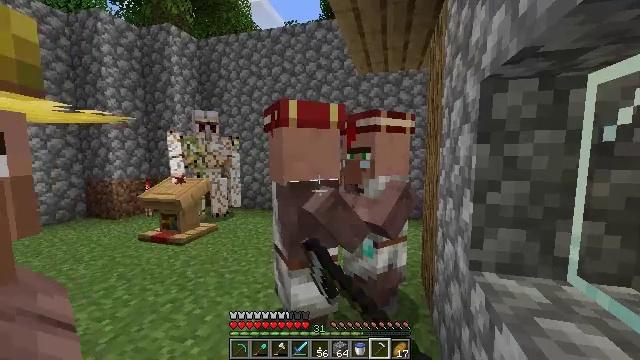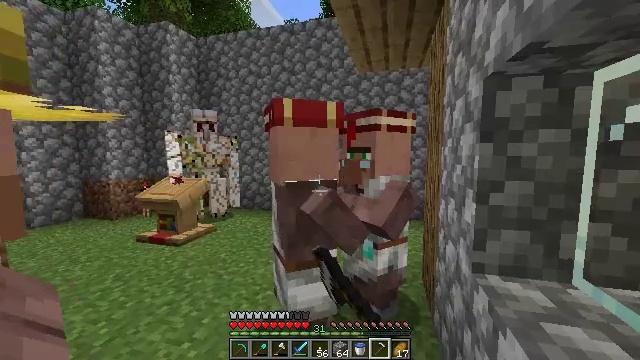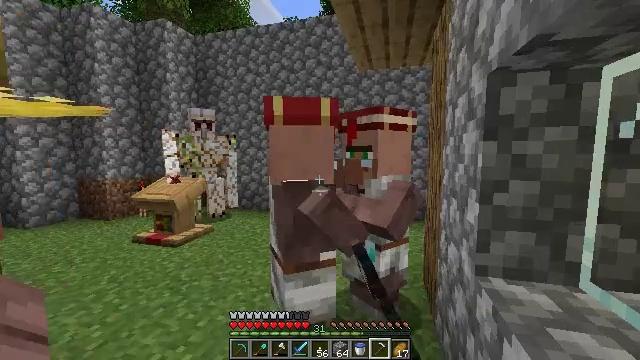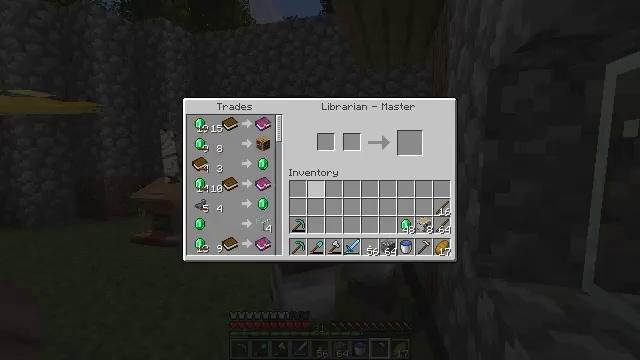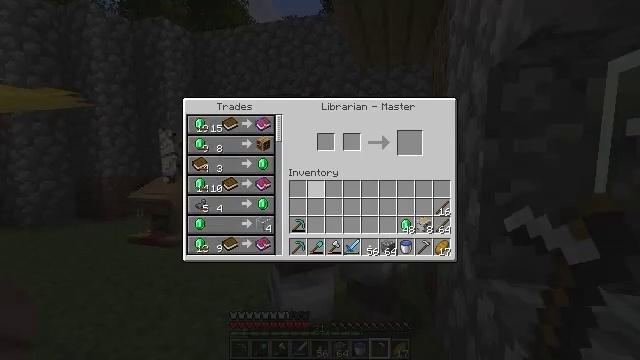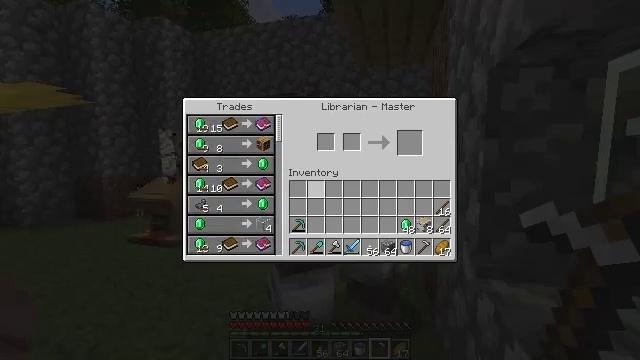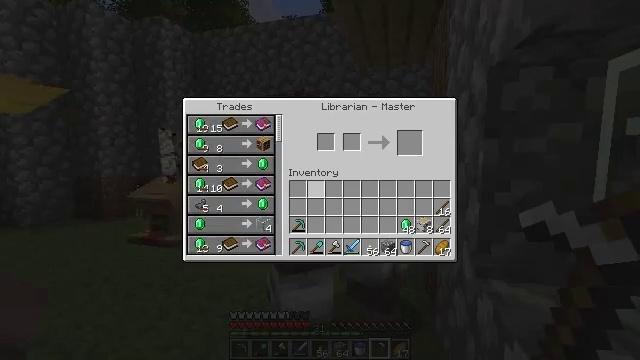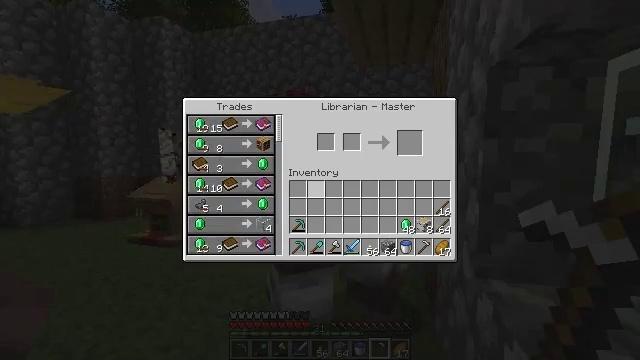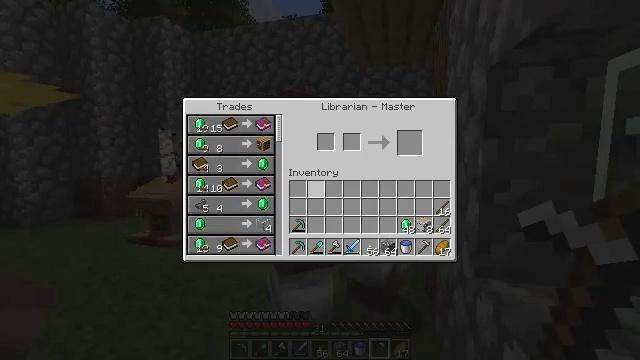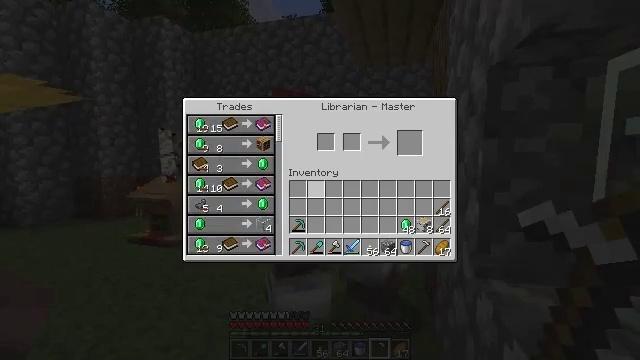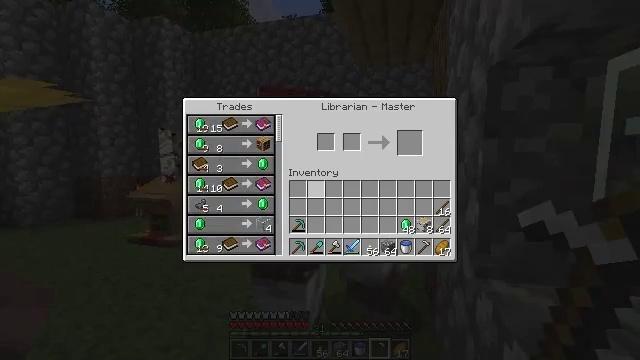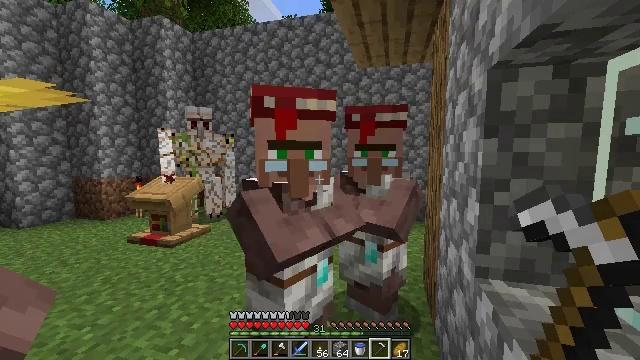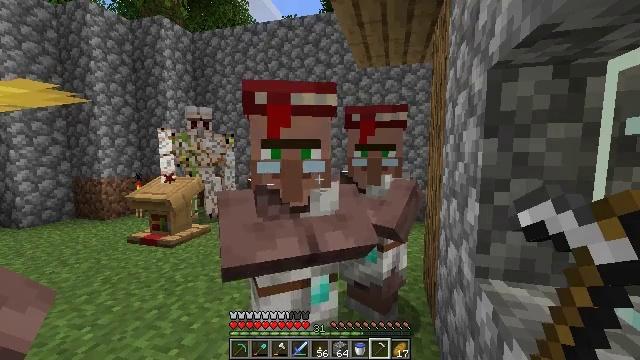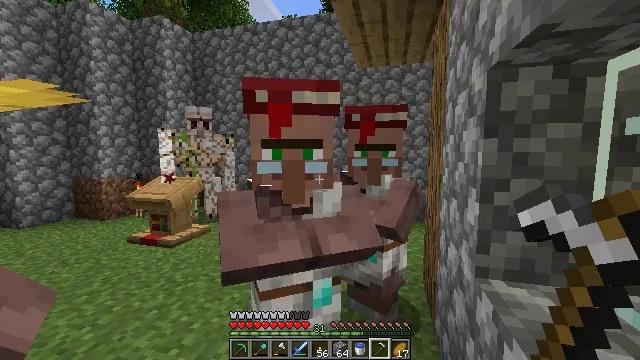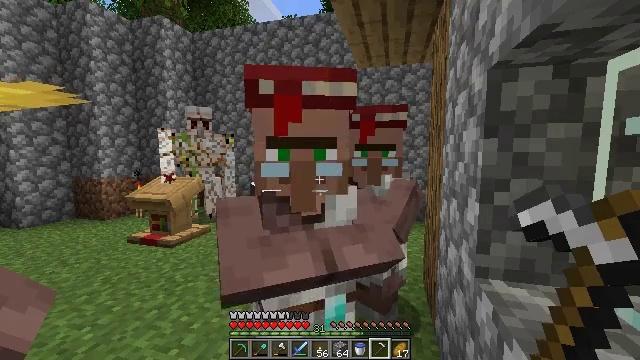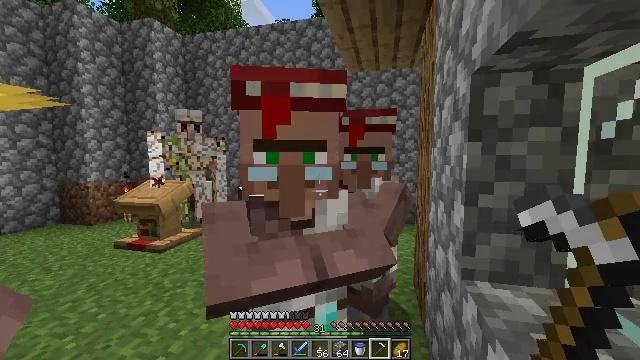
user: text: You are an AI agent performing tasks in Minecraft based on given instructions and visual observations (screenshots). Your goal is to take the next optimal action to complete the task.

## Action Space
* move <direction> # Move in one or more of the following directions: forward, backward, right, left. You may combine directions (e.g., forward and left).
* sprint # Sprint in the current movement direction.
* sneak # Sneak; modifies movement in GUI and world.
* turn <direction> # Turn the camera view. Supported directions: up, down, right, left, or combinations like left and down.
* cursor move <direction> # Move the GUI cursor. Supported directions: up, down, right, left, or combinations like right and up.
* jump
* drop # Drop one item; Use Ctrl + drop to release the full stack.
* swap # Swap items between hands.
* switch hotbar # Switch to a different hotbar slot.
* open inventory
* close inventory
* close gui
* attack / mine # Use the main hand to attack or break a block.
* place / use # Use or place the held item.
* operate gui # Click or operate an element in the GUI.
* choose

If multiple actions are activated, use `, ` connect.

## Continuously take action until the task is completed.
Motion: motion action
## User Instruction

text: Mine the sugar cane near rivers.
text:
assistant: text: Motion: use / place
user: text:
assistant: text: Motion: no_op
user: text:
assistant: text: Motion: open gui
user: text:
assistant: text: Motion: no_op
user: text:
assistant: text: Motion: no_op
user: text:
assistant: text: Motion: no_op
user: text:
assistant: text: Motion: no_op
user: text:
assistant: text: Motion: no_op
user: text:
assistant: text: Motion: no_op
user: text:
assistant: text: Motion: no_op
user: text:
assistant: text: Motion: no_op
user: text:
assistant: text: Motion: close gui
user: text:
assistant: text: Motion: no_op
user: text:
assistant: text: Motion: no_op
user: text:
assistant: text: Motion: move right, turn right
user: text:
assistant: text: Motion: move forward and move right
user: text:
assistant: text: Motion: move forward and move right
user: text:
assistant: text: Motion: move forward and move right
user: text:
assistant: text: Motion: move forward and move right
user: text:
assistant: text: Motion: move forward and move right
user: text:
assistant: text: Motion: no_op
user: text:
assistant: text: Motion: use / place
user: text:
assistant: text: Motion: use / place
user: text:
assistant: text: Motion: use / place
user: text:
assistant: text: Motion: no_op
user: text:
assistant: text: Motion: no_op
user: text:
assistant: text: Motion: open gui
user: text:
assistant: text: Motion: no_op
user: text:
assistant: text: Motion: no_op
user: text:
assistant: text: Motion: no_op